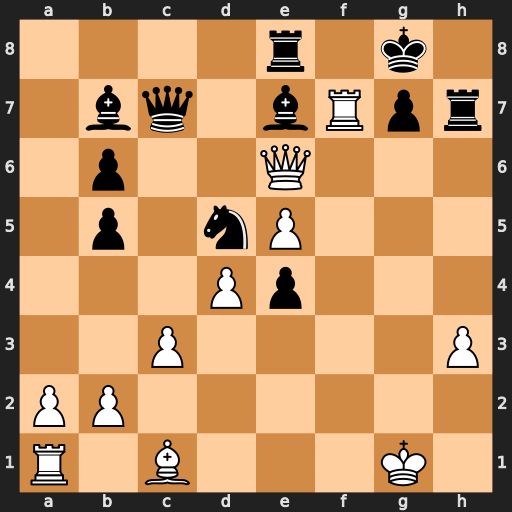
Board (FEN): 4r1k1/1bq1bRpr/1p2Q3/1p1nP3/3Pp3/2P4P/PP6/R1B3K1
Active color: w
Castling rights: -
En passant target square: -
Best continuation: Rxe7+ Kh8 Rxe8#